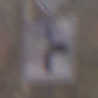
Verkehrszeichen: VerlaufVorfahrtsstrasse8
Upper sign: Vorfahrtsstrasse
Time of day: Midday
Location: Outdoor (Nature)
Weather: Overcast
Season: Autumn
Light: Natural